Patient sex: M
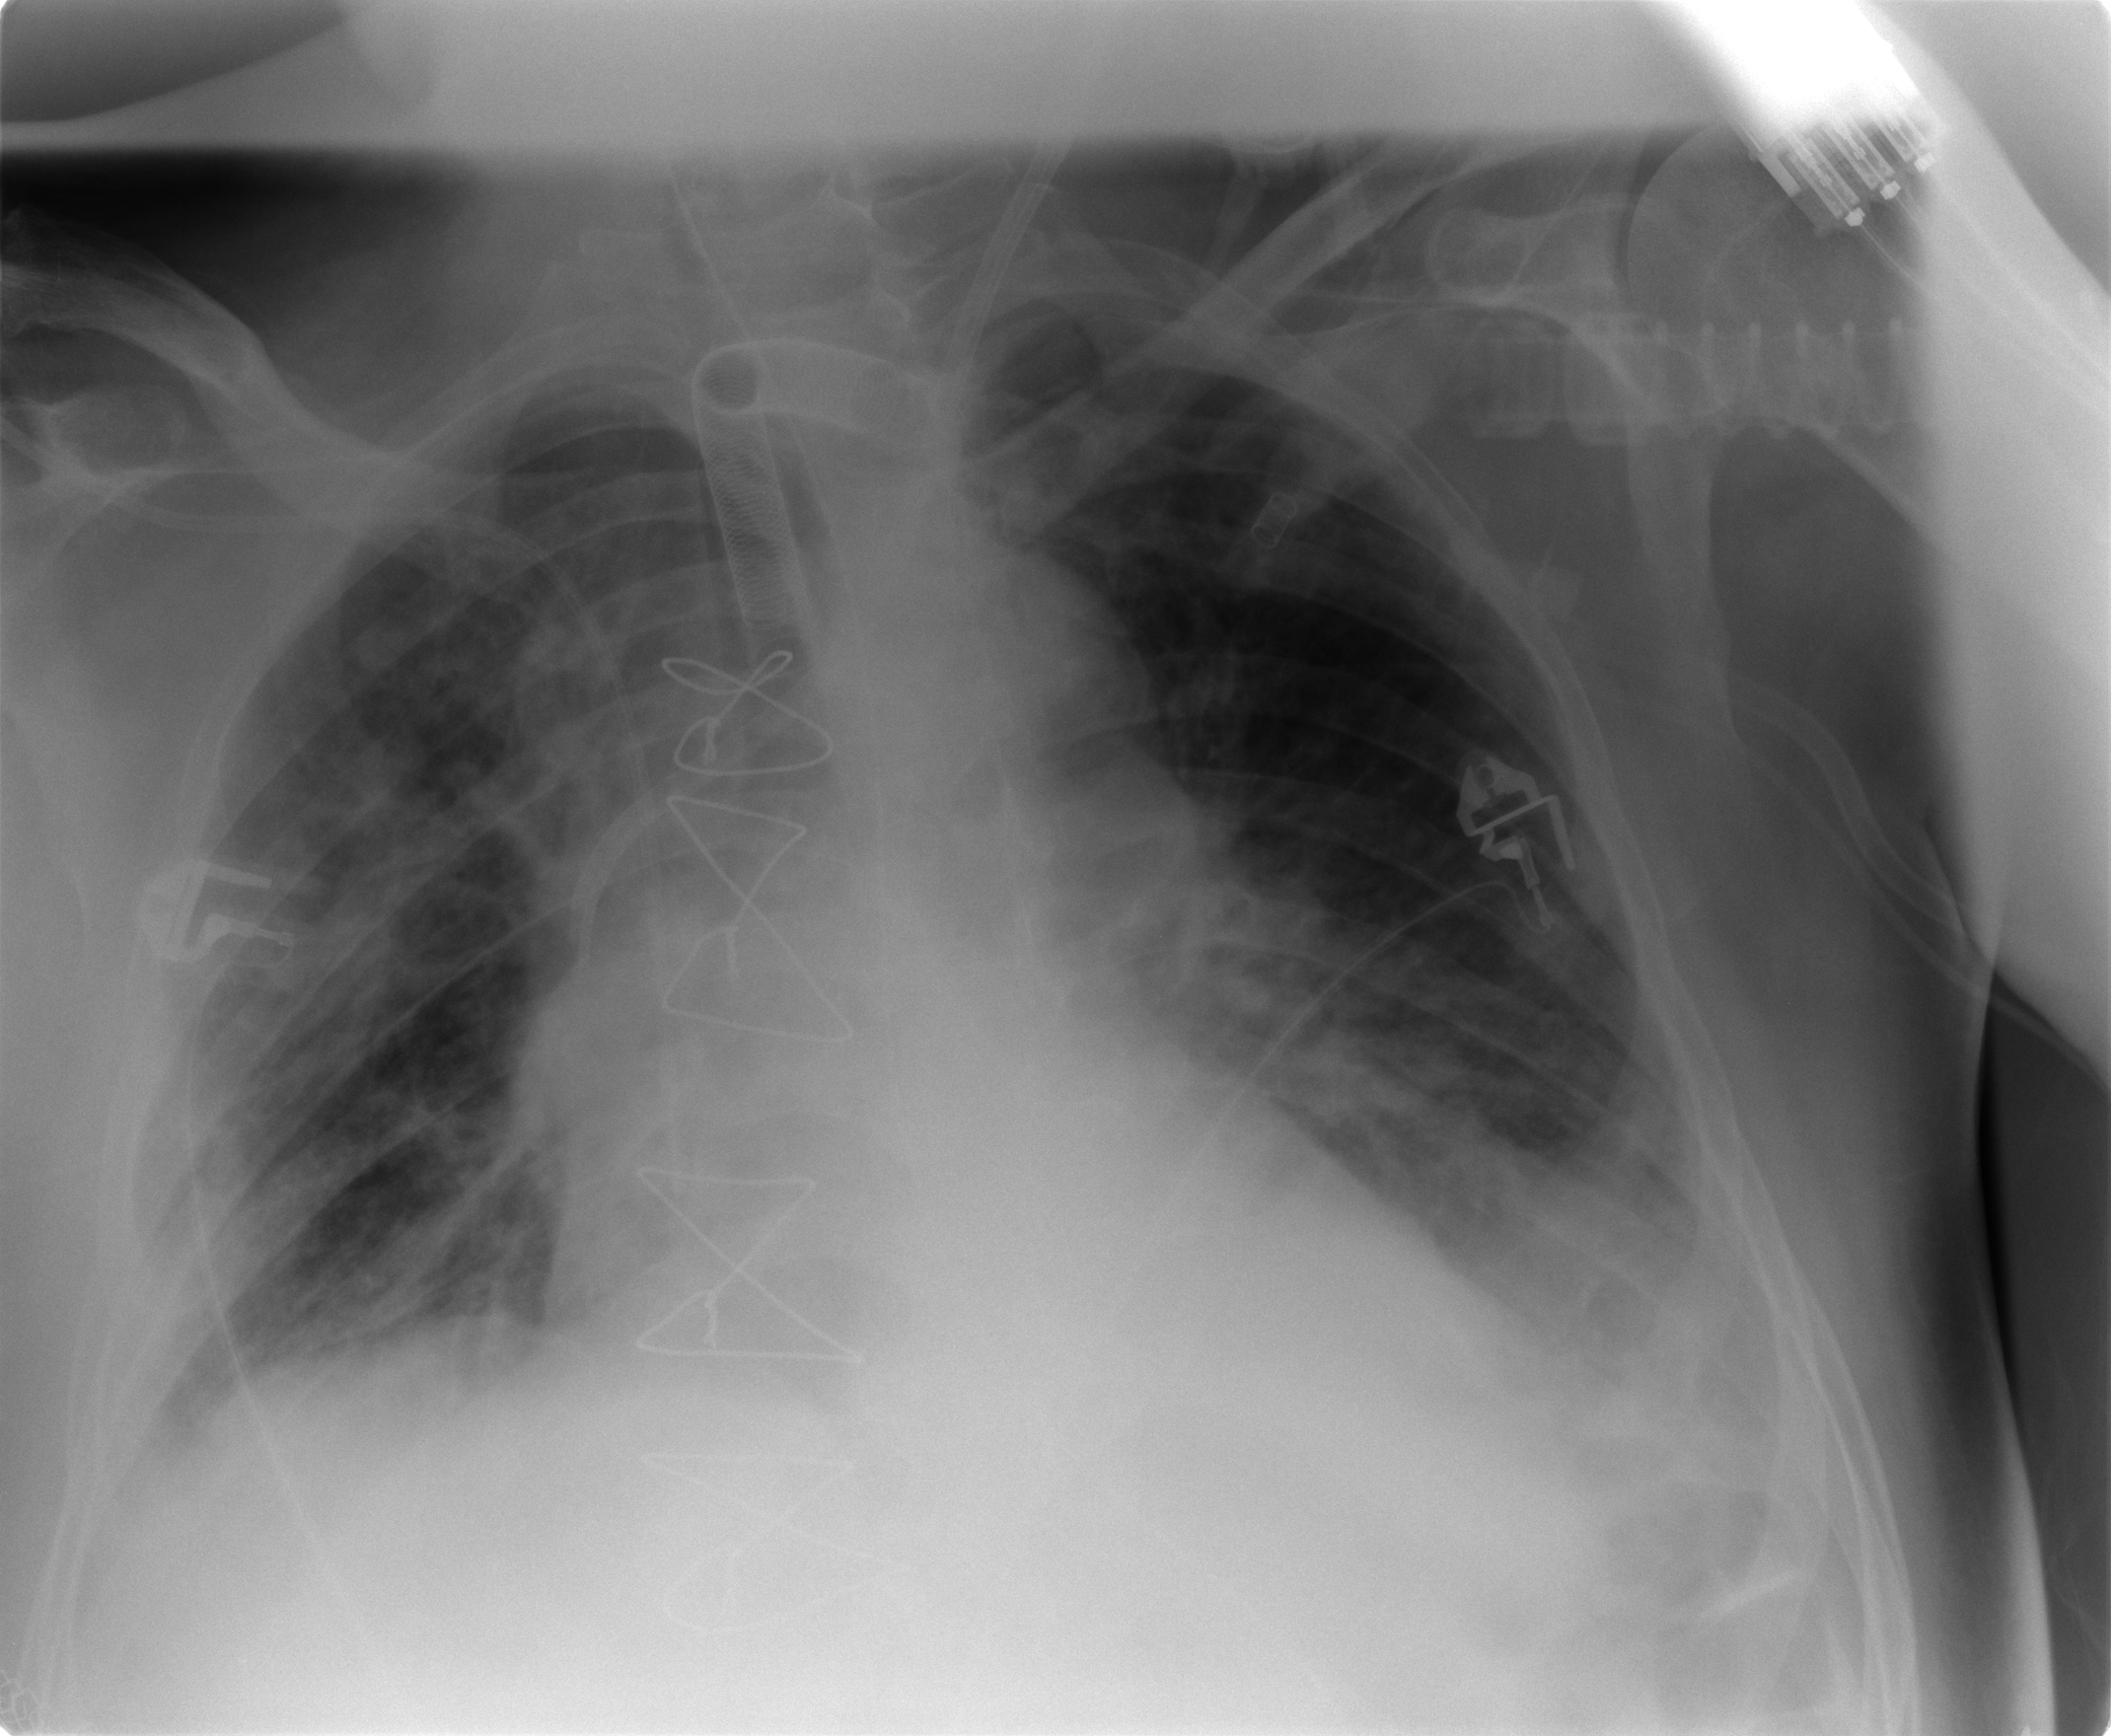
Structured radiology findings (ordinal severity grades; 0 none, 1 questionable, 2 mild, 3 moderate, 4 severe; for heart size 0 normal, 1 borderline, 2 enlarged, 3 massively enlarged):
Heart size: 2
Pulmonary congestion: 2
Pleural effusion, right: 2
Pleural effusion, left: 2
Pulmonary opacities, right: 3
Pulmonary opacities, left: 2
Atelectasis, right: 2
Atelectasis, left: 2